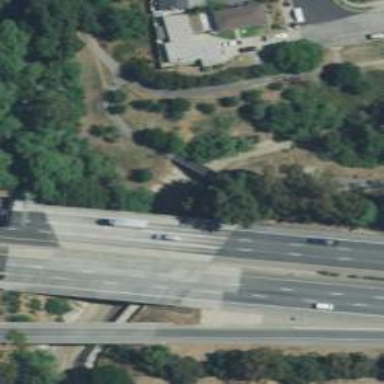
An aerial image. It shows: Bridge over cycleway.